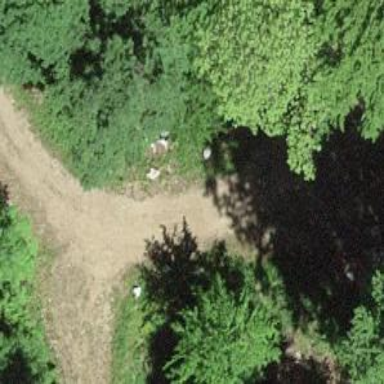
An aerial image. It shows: Culvert tunnel.